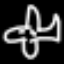
Label: airplane